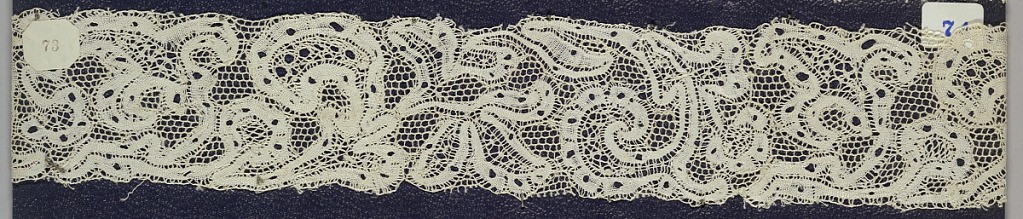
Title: Border
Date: early 18th century
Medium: Technique: bobbin lace
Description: Bobbin lace border, scrolling leaves; early 18th century Bruges.